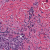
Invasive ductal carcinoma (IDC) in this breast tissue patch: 1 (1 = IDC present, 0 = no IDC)